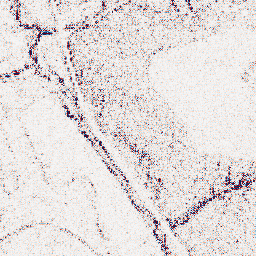
Category: wavelet
Decomposition family: wavelet_biorthogonal
Decomposition parameters: wavelet: bior2.4
level: 1
Upsampling method: lanczos
Upsampling parameters: scale: 8
Upsampling scale: 8